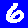
Digit: 6